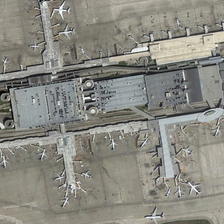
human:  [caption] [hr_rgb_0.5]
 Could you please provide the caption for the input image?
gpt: many planes are parked around a building with parking lot in an airport .

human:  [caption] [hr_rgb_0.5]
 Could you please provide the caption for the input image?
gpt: many planes are parked around a building with parking lot in an airport .

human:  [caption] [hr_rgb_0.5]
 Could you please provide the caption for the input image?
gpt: many planes are parked around a building with parking lot in an airport .

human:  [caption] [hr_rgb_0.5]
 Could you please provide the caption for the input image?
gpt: many planes are parked around a building with parking lot in an airport .

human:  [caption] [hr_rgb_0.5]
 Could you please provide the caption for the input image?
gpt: many planes are parked around a building with parking lot in an airport .